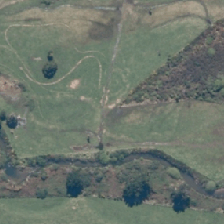
Land cover: herbaceous_freshwater_vege